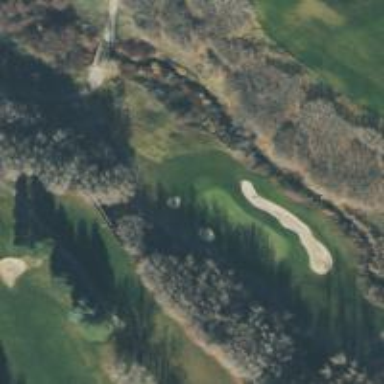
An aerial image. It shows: View of golf hole.